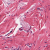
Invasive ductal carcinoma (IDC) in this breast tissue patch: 0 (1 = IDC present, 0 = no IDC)